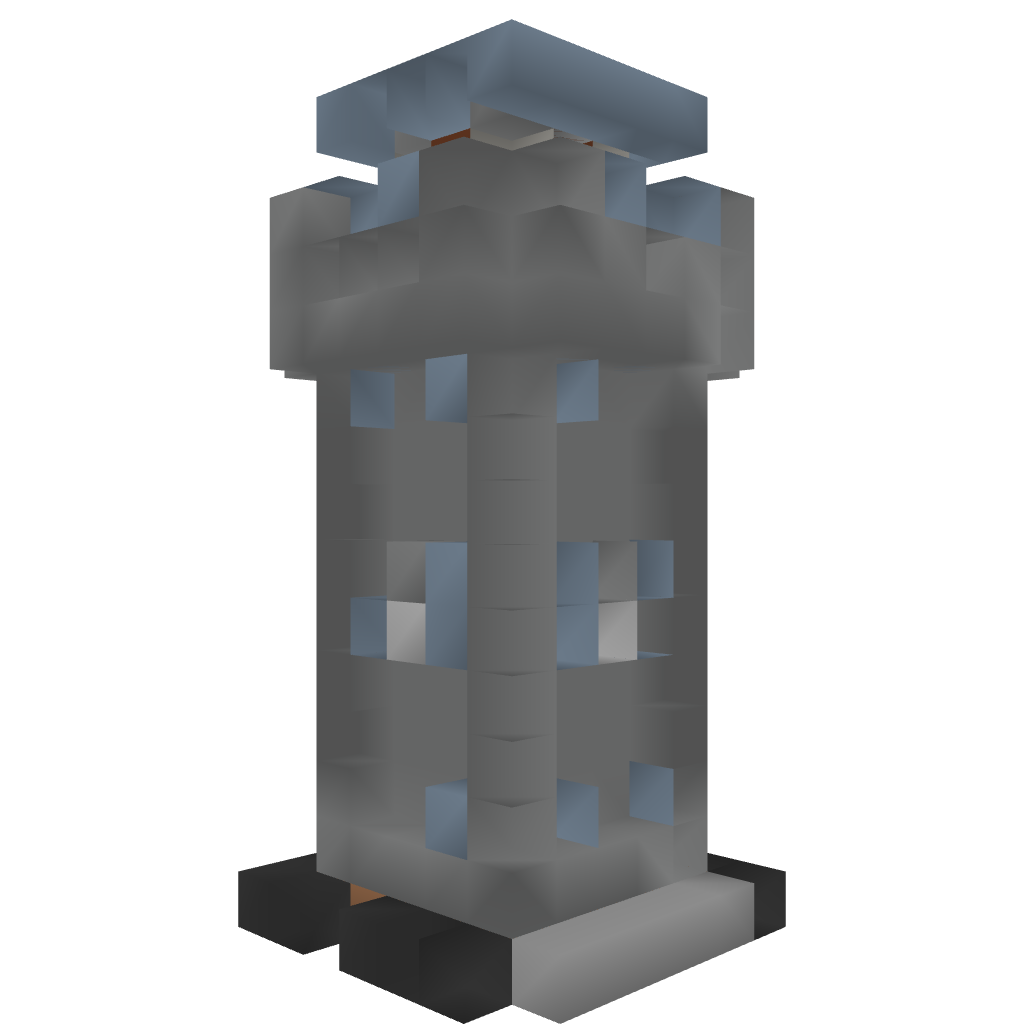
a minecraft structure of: Stone Tower 1.5